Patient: sex M, age 69
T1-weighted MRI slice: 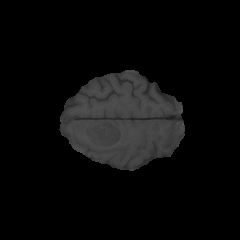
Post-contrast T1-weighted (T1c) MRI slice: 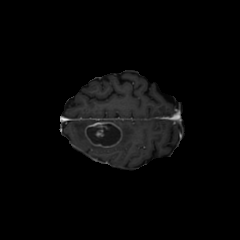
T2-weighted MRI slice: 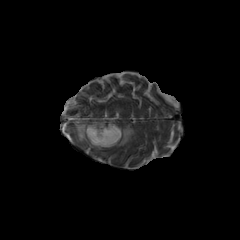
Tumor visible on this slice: yes
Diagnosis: Glioblastoma, IDH-wildtype
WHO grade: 4